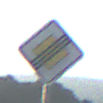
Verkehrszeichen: EndeVorfahrtsstrasse
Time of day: SunriseSunset
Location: Outdoor (Nature)
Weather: Clear
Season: NotSpecified
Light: Natural